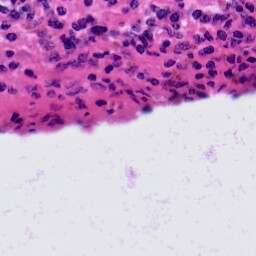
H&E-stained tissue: Skin